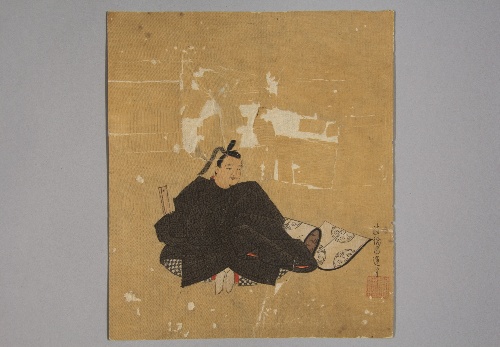
Artist: Kano Shōun
Artist bio: 1637–1702
Date: 17th century
Object type: Painting
Classification: Paintings
Medium: Unmounted shikisi leaf; ink and color on silk
Culture: Japan
Period: Edo period (1615–1868)
Dimensions: 7 1/4 × 6 1/2 in. (18.4 × 16.5 cm)
Department: Asian Art
Credit line: Gift of Estate of Samuel Isham, 1914
Accession year: 1914
Repository: Metropolitan Museum of Art, New York, NY
Tags: Men|Poets